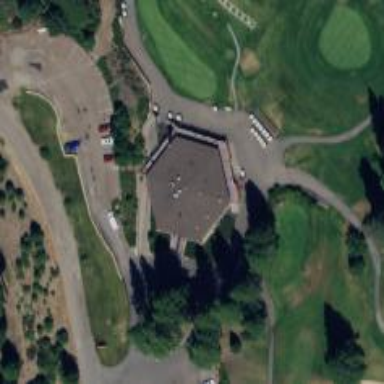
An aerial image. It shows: Clubhouse for golf.